Question: I am working with Spring Tool Suite
- - -
and due i18n requirements I have installed <URL>
-
The Plugin works perfect. But the IDE has a weird situation, once when in the project a .properties file is created and then it is handled by the ResourceBundle Editor, practically for any java class in the IDE, the "Ctrl + Space" stops to work, any autocomplete feature does not work anymore, any reference variable with the "dot" pressed, to let me see the list of methods, it does not work anymore too..
To resolve this I must restart the IDE... of course if I open again a .properties managed through this plugin all goes wrong again
Seems it is a bug, or perhaps I forget to do an extra configuration.
I already have reported this to them:
<URL>
Without any reply yet..
Exists a way or special setting to around this situation?
The error:

Error stacktrace for
'''
org.eclipse.swt.SWTException: Failed to execute runnable (java.lang.IllegalArgumentException: Argument not valid)
at org.eclipse.swt.SWT.error(SWT.java:4441)
at org.eclipse.swt.SWT.error(SWT.java:4356)
at org.eclipse.swt.widgets.Synchronizer.runAsyncMessages(Synchronizer.java:139)
at org.eclipse.swt.widgets.Display.runAsyncMessages(Display.java:3983)
at org.eclipse.swt.widgets.Display.readAndDispatch(Display.java:3660)
at org.eclipse.e4.ui.internal.workbench.swt.PartRenderingEngine$9.run(PartRenderingEngine.java:1151)
at org.eclipse.core.databinding.observable.Realm.runWithDefault(Realm.java:332)
at org.eclipse.e4.ui.internal.workbench.swt.PartRenderingEngine.run(PartRenderingEngine.java:1032)
at org.eclipse.e4.ui.internal.workbench.E4Workbench.createAndRunUI(E4Workbench.java:148)
at org.eclipse.ui.internal.Workbench$5.run(Workbench.java:636)
at org.eclipse.core.databinding.observable.Realm.runWithDefault(Realm.java:332)
at org.eclipse.ui.internal.Workbench.createAndRunWorkbench(Workbench.java:579)
at org.eclipse.ui.PlatformUI.createAndRunWorkbench(PlatformUI.java:150)
at org.eclipse.ui.internal.ide.application.IDEApplication.start(IDEApplication.java:135)
at org.eclipse.equinox.internal.app.EclipseAppHandle.run(EclipseAppHandle.java:196)
at org.eclipse.core.runtime.internal.adaptor.EclipseAppLauncher.runApplication(EclipseAppLauncher.java:134)
at org.eclipse.core.runtime.internal.adaptor.EclipseAppLauncher.start(EclipseAppLauncher.java:104)
at org.eclipse.core.runtime.adaptor.EclipseStarter.run(EclipseStarter.java:382)
at org.eclipse.core.runtime.adaptor.EclipseStarter.run(EclipseStarter.java:236)
at sun.reflect.NativeMethodAccessorImpl.invoke0(Native Method)
at sun.reflect.NativeMethodAccessorImpl.invoke(NativeMethodAccessorImpl.java:62)
at sun.reflect.DelegatingMethodAccessorImpl.invoke(DelegatingMethodAccessorImpl.java:43)
at java.lang.reflect.Method.invoke(Method.java:483)
at org.eclipse.equinox.launcher.Main.invokeFramework(Main.java:648)
at org.eclipse.equinox.launcher.Main.basicRun(Main.java:603)
at org.eclipse.equinox.launcher.Main.run(Main.java:1465)
Caused by: java.lang.IllegalArgumentException: Argument not valid
at org.eclipse.swt.SWT.error(SWT.java:4422)
at org.eclipse.swt.SWT.error(SWT.java:4356)
at org.eclipse.swt.SWT.error(SWT.java:4327)
at org.eclipse.swt.widgets.Widget.error(Widget.java:783)
at org.eclipse.swt.widgets.Control.setBackground(Control.java:3479)
at org.eclipse.jface.text.contentassist.CompletionProposalPopup.createProposalSelector(CompletionProposalPopup.java:661)
at org.eclipse.jface.text.contentassist.CompletionProposalPopup.access$22(CompletionProposalPopup.java:588)
at org.eclipse.jface.text.contentassist.CompletionProposalPopup$2.run(CompletionProposalPopup.java:515)
at org.eclipse.swt.custom.BusyIndicator.showWhile(BusyIndicator.java:70)
at org.eclipse.jface.text.contentassist.CompletionProposalPopup.showProposals(CompletionProposalPopup.java:499)
at org.eclipse.jface.text.contentassist.ContentAssistant$2.run(ContentAssistant.java:378)
at org.eclipse.swt.widgets.RunnableLock.run(RunnableLock.java:35)
at org.eclipse.swt.widgets.Synchronizer.runAsyncMessages(Synchronizer.java:136)
... 23 more
'''
Update: 'Second Update'
Just a clean or new Eclipse installation, practically from the scratch.
'''
Eclipse Java EE IDE for Web Developers.
Version: Luna Release (4.4.0)
Build id: 20140612-0600
'''
Plugin installed, same sad history
:
'''
Unhandled event loop exception
'''
'''
org.eclipse.swt.SWTException: Failed to execute runnable (java.lang.IllegalArgumentException: Argument not valid)
at org.eclipse.swt.SWT.error(SWT.java:4441)
at org.eclipse.swt.SWT.error(SWT.java:4356)
at org.eclipse.swt.widgets.Synchronizer.runAsyncMessages(Synchronizer.java:139)
at org.eclipse.swt.widgets.Display.runAsyncMessages(Display.java:3983)
at org.eclipse.swt.widgets.Display.readAndDispatch(Display.java:3660)
at org.eclipse.e4.ui.internal.workbench.swt.PartRenderingEngine$9.run(PartRenderingEngine.java:1151)
at org.eclipse.core.databinding.observable.Realm.runWithDefault(Realm.java:332)
at org.eclipse.e4.ui.internal.workbench.swt.PartRenderingEngine.run(PartRenderingEngine.java:1032)
at org.eclipse.e4.ui.internal.workbench.E4Workbench.createAndRunUI(E4Workbench.java:148)
at org.eclipse.ui.internal.Workbench$5.run(Workbench.java:636)
at org.eclipse.core.databinding.observable.Realm.runWithDefault(Realm.java:332)
at org.eclipse.ui.internal.Workbench.createAndRunWorkbench(Workbench.java:579)
at org.eclipse.ui.PlatformUI.createAndRunWorkbench(PlatformUI.java:150)
at org.eclipse.ui.internal.ide.application.IDEApplication.start(IDEApplication.java:135)
at org.eclipse.equinox.internal.app.EclipseAppHandle.run(EclipseAppHandle.java:196)
at org.eclipse.core.runtime.internal.adaptor.EclipseAppLauncher.runApplication(EclipseAppLauncher.java:134)
at org.eclipse.core.runtime.internal.adaptor.EclipseAppLauncher.start(EclipseAppLauncher.java:104)
at org.eclipse.core.runtime.adaptor.EclipseStarter.run(EclipseStarter.java:382)
at org.eclipse.core.runtime.adaptor.EclipseStarter.run(EclipseStarter.java:236)
at sun.reflect.NativeMethodAccessorImpl.invoke0(Native Method)
at sun.reflect.NativeMethodAccessorImpl.invoke(NativeMethodAccessorImpl.java:62)
at sun.reflect.DelegatingMethodAccessorImpl.invoke(DelegatingMethodAccessorImpl.java:43)
at java.lang.reflect.Method.invoke(Method.java:483)
at org.eclipse.equinox.launcher.Main.invokeFramework(Main.java:648)
at org.eclipse.equinox.launcher.Main.basicRun(Main.java:603)
at org.eclipse.equinox.launcher.Main.run(Main.java:1465)
Caused by: java.lang.IllegalArgumentException: Argument not valid
at org.eclipse.swt.SWT.error(SWT.java:4422)
at org.eclipse.swt.SWT.error(SWT.java:4356)
at org.eclipse.swt.SWT.error(SWT.java:4327)
at org.eclipse.swt.widgets.Widget.error(Widget.java:783)
at org.eclipse.swt.widgets.Control.setBackground(Control.java:3479)
at org.eclipse.jface.text.contentassist.CompletionProposalPopup.createProposalSelector(CompletionProposalPopup.java:661)
at org.eclipse.jface.text.contentassist.CompletionProposalPopup.access$22(CompletionProposalPopup.java:588)
at org.eclipse.jface.text.contentassist.CompletionProposalPopup$2.run(CompletionProposalPopup.java:515)
at org.eclipse.swt.custom.BusyIndicator.showWhile(BusyIndicator.java:70)
at org.eclipse.jface.text.contentassist.CompletionProposalPopup.showProposals(CompletionProposalPopup.java:499)
at org.eclipse.jface.text.contentassist.ContentAssistant$2.run(ContentAssistant.java:378)
at org.eclipse.swt.widgets.RunnableLock.run(RunnableLock.java:35)
at org.eclipse.swt.widgets.Synchronizer.runAsyncMessages(Synchronizer.java:136)
... 23 more
'''
:
'''
eclipse.buildId=4.4.0.I20140606-1215
java.version=1.8.0_05
java.vendor=Oracle Corporation
BootLoader constants: OS=macosx, ARCH=x86_64, WS=cocoa, NL=en_US
Framework arguments: -product org.eclipse.epp.package.jee.product -keyring /Users/manueljordan/.eclipse_keyring -showlocation
Command-line arguments: -os macosx -ws cocoa -arch x86_64 -product org.eclipse.epp.package.jee.product -keyring /Users/manueljordan/.eclipse_keyring -showlocation
'''
How Reproduce the error:
1. Have any project created
2. File -> New -> Other -> ResourceBundle -> ResourceBundle
3. Next and create the .properties file according with the requirements of i18n, Finish
4. Locate and select the main or default .properties file (i.e. messages.properties)
5. Right click -> Open With -> ResourceBundle Editor
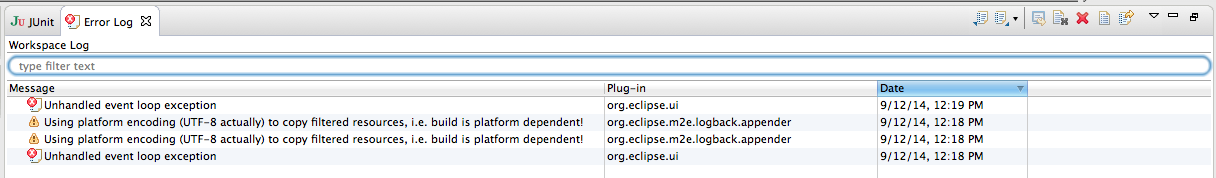
Answer: I can reproduce this and it seems indeed a problem that happens when installing and using the ResourceBundleEditor in STS. The exception is not throwh when doing the exactly same thing in a plain Eclipse Luna Java EE distribution (after installing the ResourceBundleEditor). Therefore I opened: <URL> to investigate this issue.